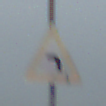
Verkehrszeichen: KurveLinks
Umgebung: Roofed, Beach
Tageszeit: Midday
Wetter: Overcast
Licht: Natural
Jahreszeit: NotSpecified
Kontrast: LowContrast